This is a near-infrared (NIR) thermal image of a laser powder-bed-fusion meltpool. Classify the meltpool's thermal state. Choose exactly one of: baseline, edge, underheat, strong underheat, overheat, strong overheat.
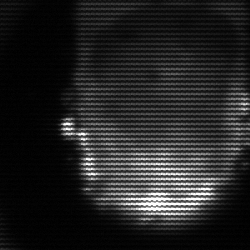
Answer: baseline